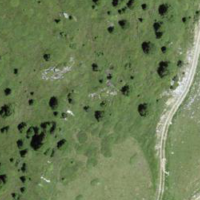
EUNIS habitat code: 26
Species observed at this site:
Silene acaulis
Gentiana verna